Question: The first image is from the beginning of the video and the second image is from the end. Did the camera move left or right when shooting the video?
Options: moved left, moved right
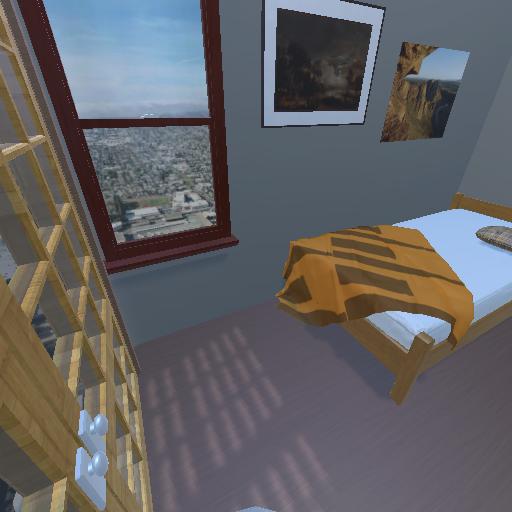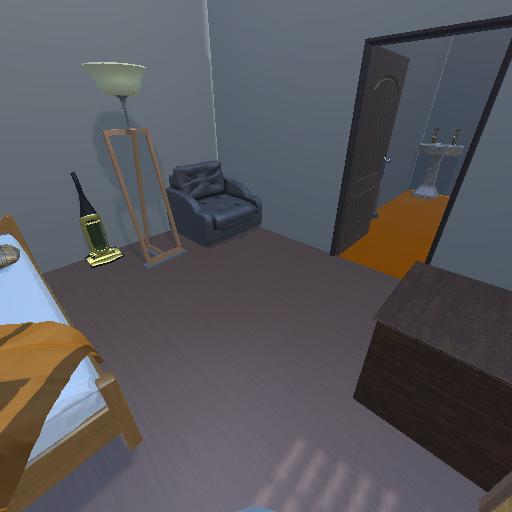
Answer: moved left